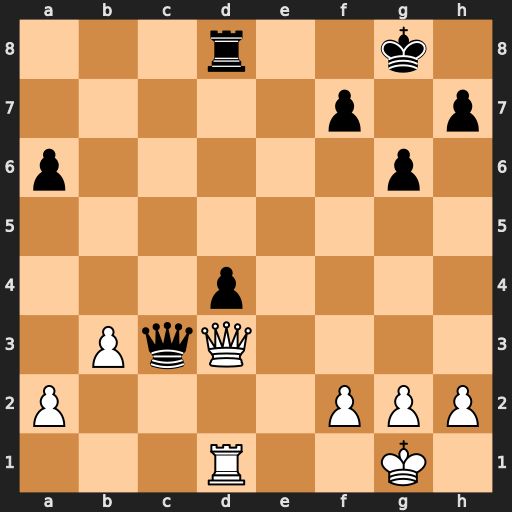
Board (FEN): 3r2k1/5p1p/p5p1/8/3p4/1PqQ4/P4PPP/3R2K1
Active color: w
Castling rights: -
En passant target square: -
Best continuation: Qxc3 dxc3 Rxd8+